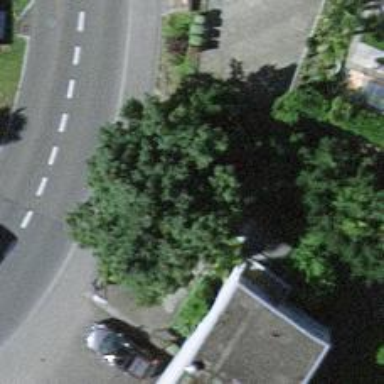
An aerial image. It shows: Road with steps.